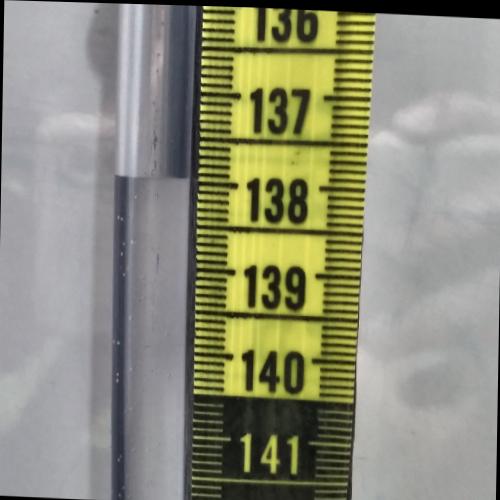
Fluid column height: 138.0 cm